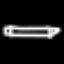
Label: pencil